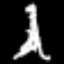
Label: The Eiffel Tower